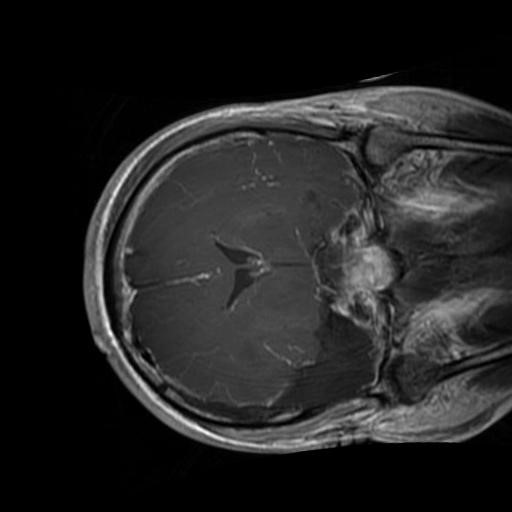
Label: brain_glioma